Aerial crown-view tile of a tropical tree (Barro Colorado Island, Panama), acquired 20250414:
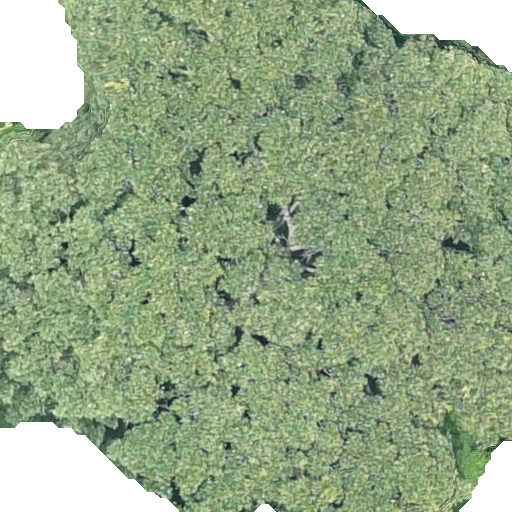
Species: Ficus obtusifolia
GBIF accepted scientific name: Ficus obtusifolia
Crown area: 441.856 m²